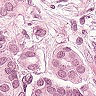
Metastatic tissue present: yes